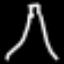
Label: The Eiffel Tower